Brain MRI, t1w sequence, axial 2D slice.
Patient: age 32, sex F, weight 95 kg, height 1.95 m
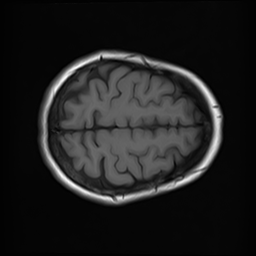